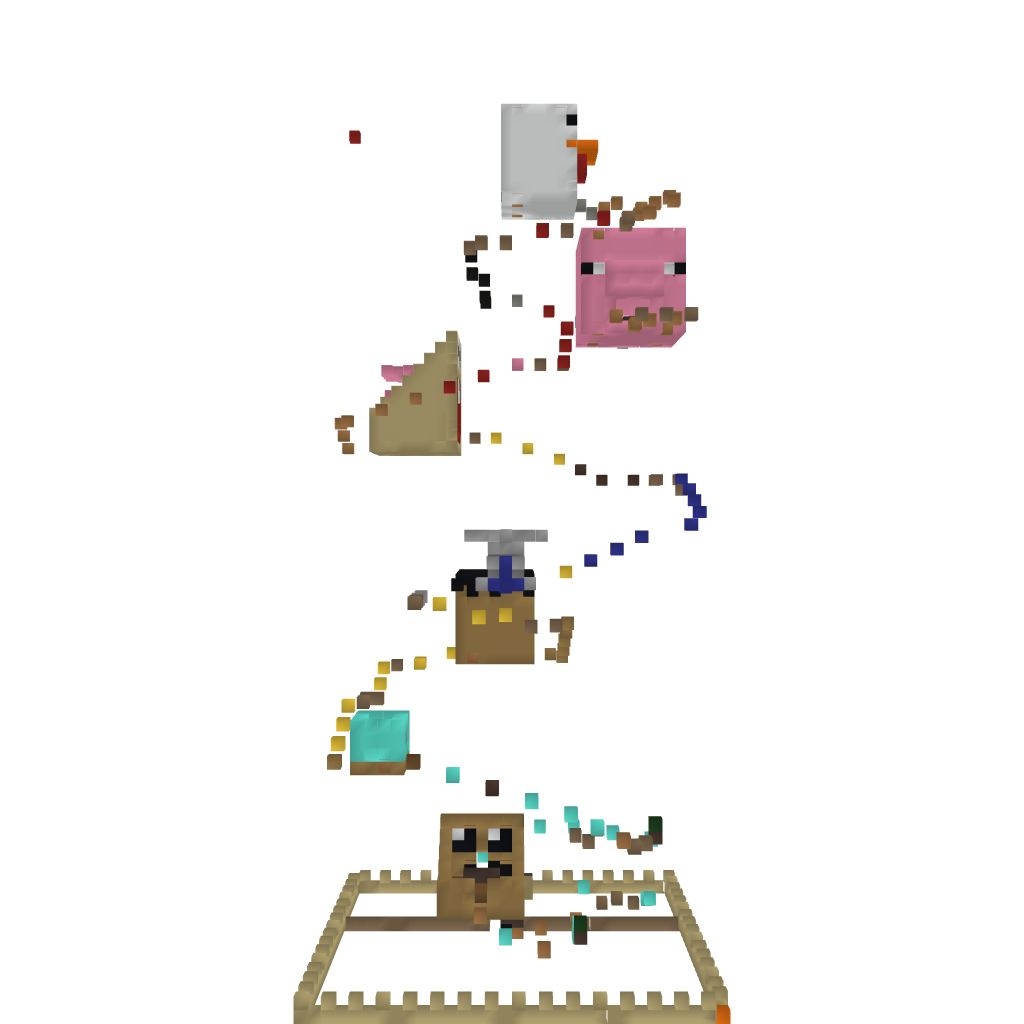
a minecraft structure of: Parkour Extrem